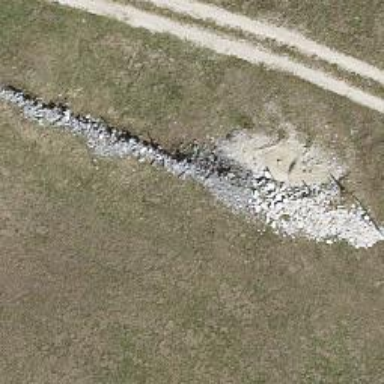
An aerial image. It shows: Dry stone wall barrier.